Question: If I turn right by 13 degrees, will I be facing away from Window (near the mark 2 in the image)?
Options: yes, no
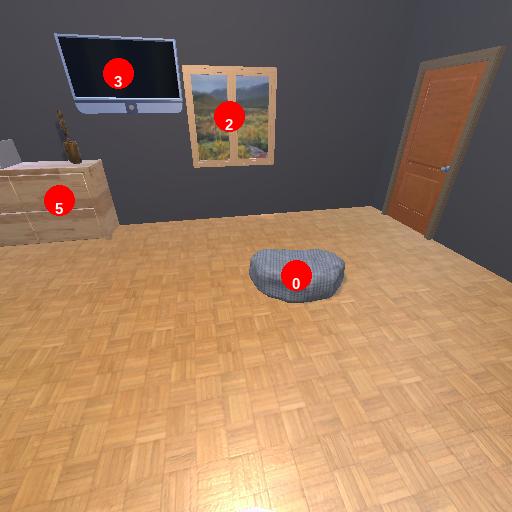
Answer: yes